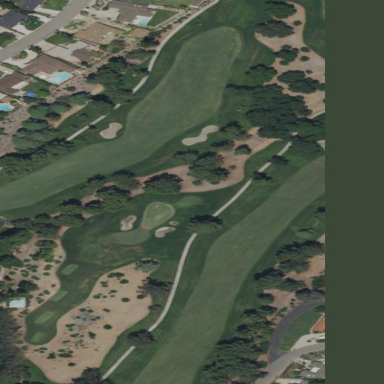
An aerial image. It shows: Golf bunker filled with natural sand.